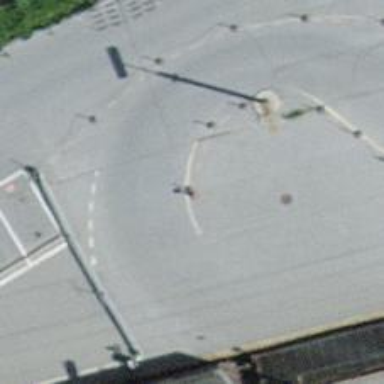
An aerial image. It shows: Bollard.